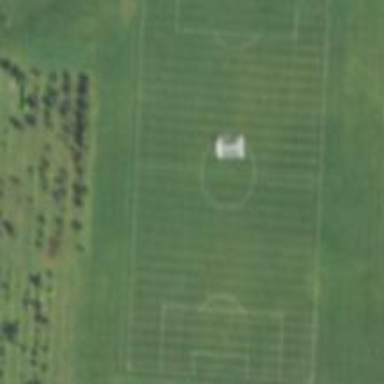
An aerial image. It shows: Soccer pitch for leisure land activities.